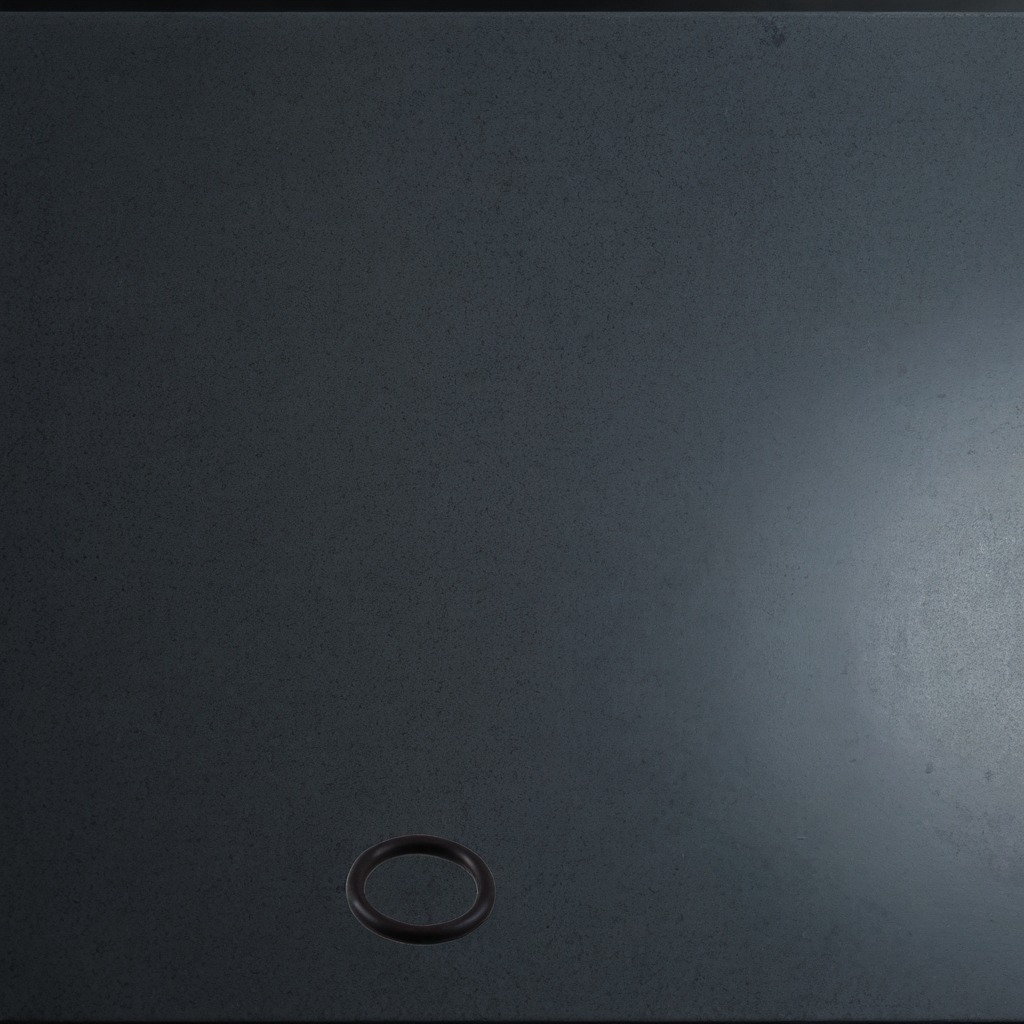
A rubber O-ring is lying on the granite table.